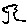
Label: tree